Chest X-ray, PA view. Patient: 63 years old, sex F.
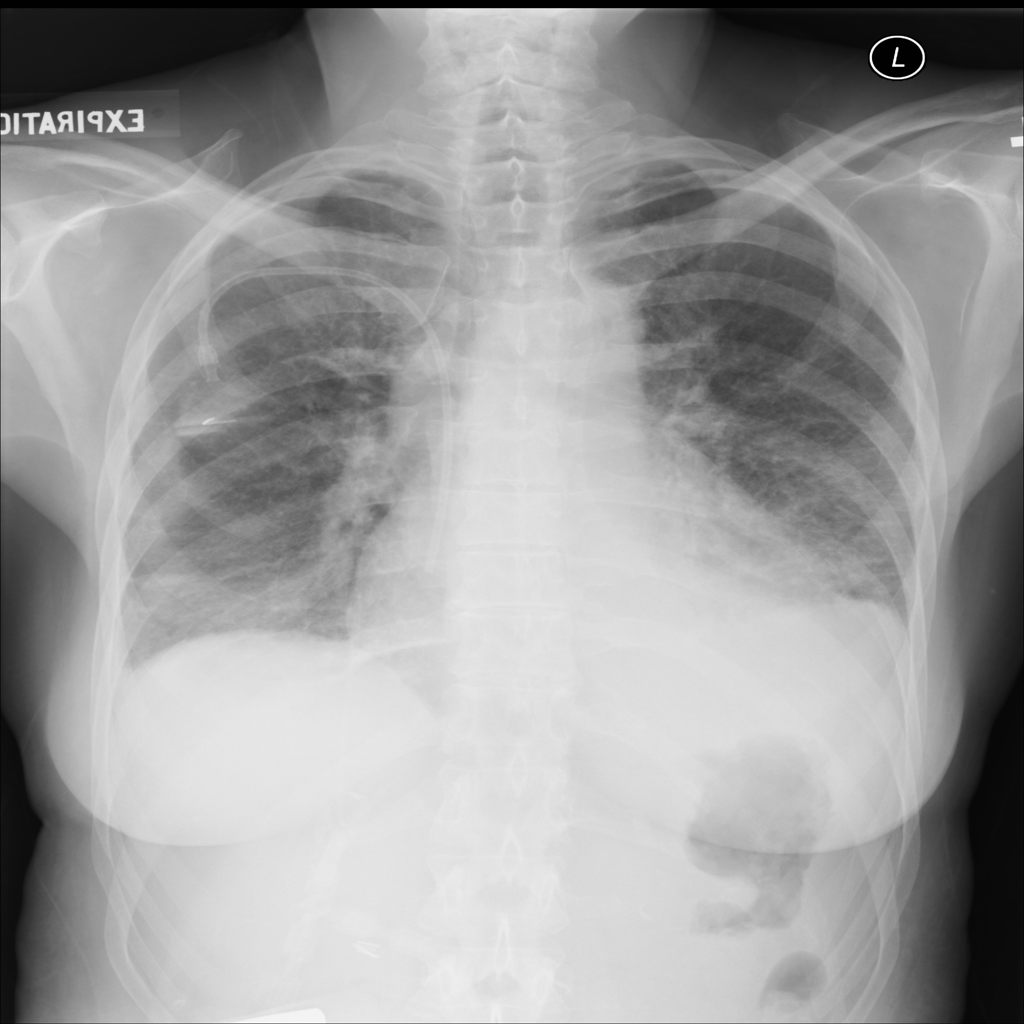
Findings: Edema, Infiltration